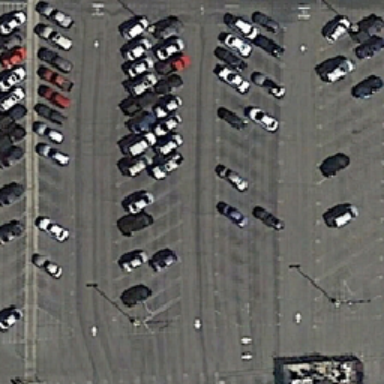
There are cars and street lights in the parking lot .